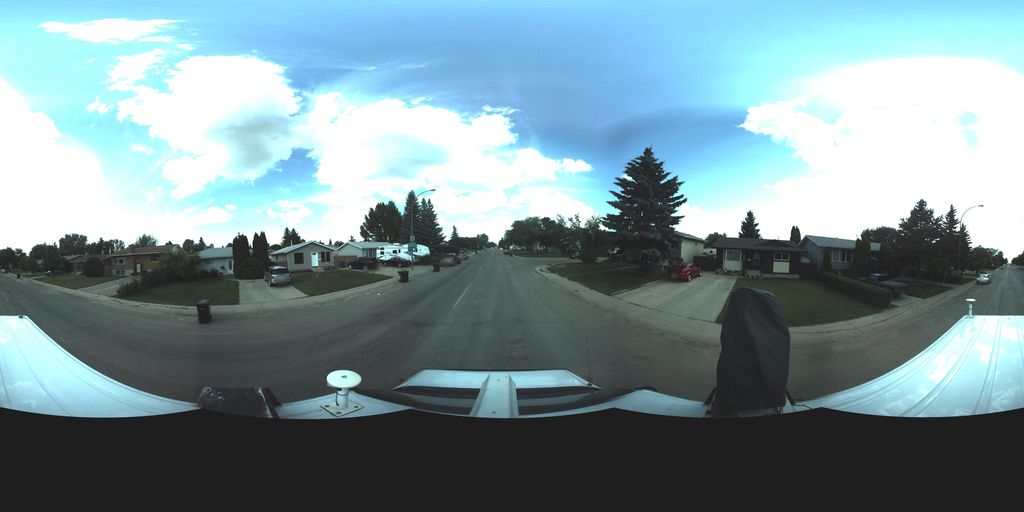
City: saskatoon